Field crop: tomato
Growth stage: 1
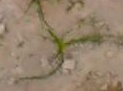
Species: cyperus